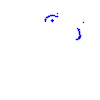
Particle: proton